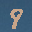
Label: 9